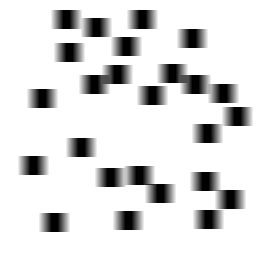
Squares: 25
Triangles: 0
Stars: 0
Total shapes: 25